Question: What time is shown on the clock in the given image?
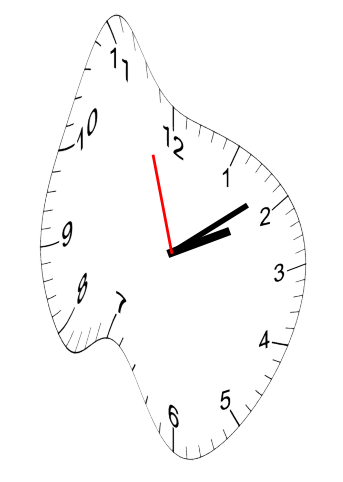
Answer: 02:08:57